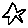
Label: star